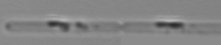
Label: Cerataulina_pelagica